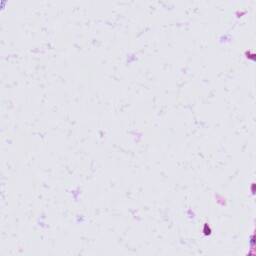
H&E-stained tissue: Skin